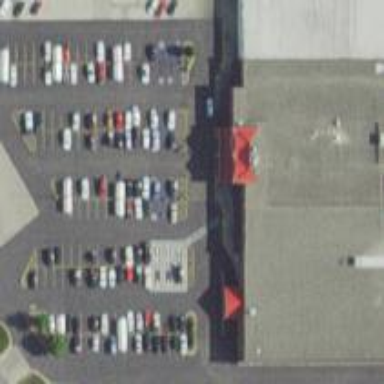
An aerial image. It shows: Supermarket.